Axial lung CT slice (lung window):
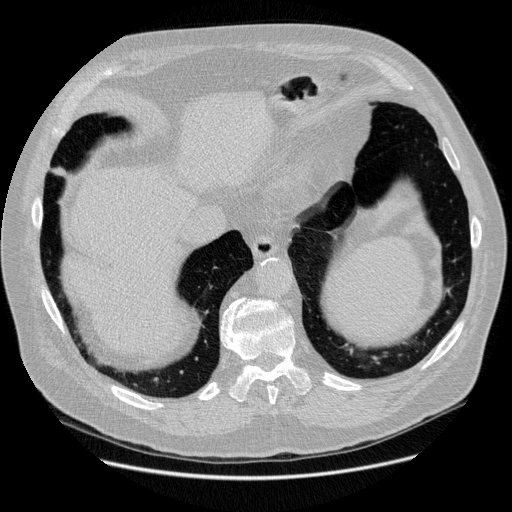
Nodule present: no